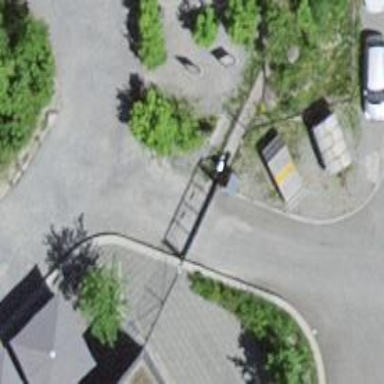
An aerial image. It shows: Gate.